Question: In the following SSCCE, I want the 5th '<a>' element to horizontally align in the center.
I have tried 'align="center"' HTML attribute, as well as 'text-align:center' CSS property on '.wrapper' div but nothing seems to work.
So how can I get this to work?
The maximum number of tags in any row, as it must be apparent, is 4.

'''
<?php
$number_of_anchors=5;
$images_array = array('http://shutupandtakemethere.com/pics/022014/stairs-in-a-japanese-garden-big.jpg', 'http://piximus.net/media/9366/beautiful-places-on-the-world-20.jpg', 'http://freetopwallpaper.com/wp-content/uploads/2013/09/free-beautiful-place-wallpaper-hd-161.jpg', 'http://images2.fanpop.com/images/photos/<PHONE>/Beautiful-Places-national-geographic-<PHONE>.jpg', 'http://www.advertising-photographer-new-york.com/galleries/Travel%20Photographs/photos/spain_countryside_3984.jpg', 'http://www.brisbane-australia.com/media/images/2011_somerset_dam_countryside.jpg', 'http://www.worldholidaydestinations.com/australia/nsw/glen-innes/row3-photo1.jpg', 'http://commondatastorage.googleapis.com/static.panoramio.com/photos/original/21768043.jpg', 'http://www.countrysideshow.co.uk/sites/default/files/imagecache/HP_SS1_990x514/rotor/hh%20ss%201.jpg');
?>
<!DOCTYPE html>
<html>
<head>
<meta charset="utf8" />
<title></title>
<link rel="stylesheet" type="text/css" href="styles.css" />
</head>
<body>
<div class="wrapper">
<?php
$anchor_width=0;
if ($number_of_anchors<4) {
$anchor_width=(100/3);
} else if ($number_of_anchors>=4) {
$anchor_width=(100/4);
}
$anchor_left=0;
$anchor_top=0;
for ($j=1; $j<=$number_of_anchors; $j++) {
//echo 'The value of $j is '.$j.'<br>';//check
//echo '$j: '.$j.'<br>';
//echo '$j%4 : '.($j%4).'<br>';
if ($j%4==1) {
//echo 'Entered the ($j%4==1) condition.';
if ($j!=1) {
//echo ' Also entered the ($j!=1) condition.';
$anchor_top = $anchor_top + 300 + 20;//because the height of an anchor is 300 and 20 is the top and bottom padding of 10.
$anchor_left = 0;
}
}
echo '<a class="anchor anchor'.($j).'" href="#" style="top:'.$anchor_top.'px; left:'.$anchor_left.'%; width:'.($anchor_width-1).'%; background-image: url('.$images_array[$j-1].');">';
echo '<!--<span class="span-container">
<span class="span-one">SPAN ONE</span>
<span class="span-two">SPAN TWO</span>
</span>-->';
echo '</a>';
$anchor_left = $anchor_left + $anchor_width;
}
?>
</div>
</body>
</html>
'''
'''
.wrapper {
width:100%;
max-width:90%;
margin: 0px auto;
position:relative;
left:0px;
right:0px;
}
.anchor1 {
left:0px;
}
.anchor2 {
left:25%;
}
.anchor3 {
left:50%;
}
.wrapper .anchor::before {
display: block;
width: 100%;
height: 100%;
background-color: rgba(0, 0, 0, 0.1);
position: absolute;
left: 0px;
top: 0px;
content: " ";
transition: all 0.3s ease 0s;
}
.anchor {
position: absolute;
/*height: 25vw;*/
height:300px;
max-height: 400px;
min-height: 190px;
top: 0px;
background-size: cover;
background-position: center center;
text-decoration: none;
margin: 10px 0;
}
.span-container {
position: absolute;
display: block;
left: 10%;
bottom: 10%;
width: 80%;
}
.span-one {
font-size: 271.579%;
color: #FFF;
}
.span-two {
font-size: 214.737%;
display: block;
color: #FFF;
font-weight: 100;
line-height: 0.9;
}
'''
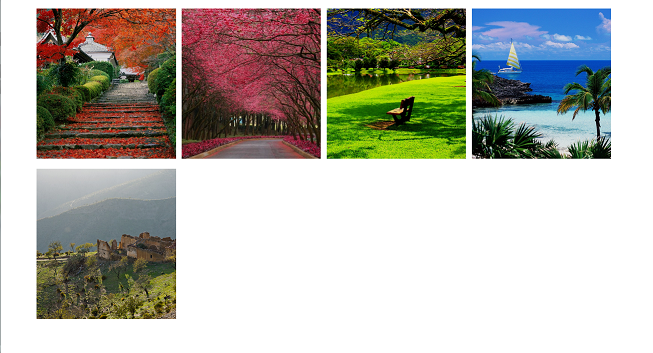
Answer: To what you want:
You need to a couple of in your .
Add 'text-align: center;' to your 'wrapper' class.
'''
.wrapper {
position:relative;
width:90%;
max-width:90%;
margin: 0px auto;
left:0px;
right:0px;
text-align: center;
}
'''
Change 'position: absolute;' to 'display: inline-block;' then add 'width: 24%;' in your 'anchor' class.
'''
.anchor {
display: inline-block;
width: 24%;
height:300px;
max-height: 400px;
min-height: 190px;
top: 0px;
background-size: cover;
background-position: center center;
text-decoration: none;
margin: 10px 0;
}
'''
You can remove now the other '.anchorX' in your css. E.g. '.anchor1', '.anchor2' and '.anchor3'.
Remove the unnecessary 'properties' of 'span-container' and 'span-two' class. It will look like this:
'''
.span-container {
left: 10%;
bottom: 10%;
width: 80%;
}
.span-one {
font-size: 271.579%;
color: #FFF;
}
.span-two {
font-size: 214.737%;
color: #FFF;
font-weight: 100;
line-height: 0.9;
}
'''
<URL>
If your going to use 'max-width' property, set the 'width' property not exceeding the 'max-width' value.
To align the 'span-container' class to the of the 'anchor' class. Add 'position: relative;' in the 'anchor' class then add 'position: absolute;' in the 'span-container' class.
<URL>
Hope it helps.